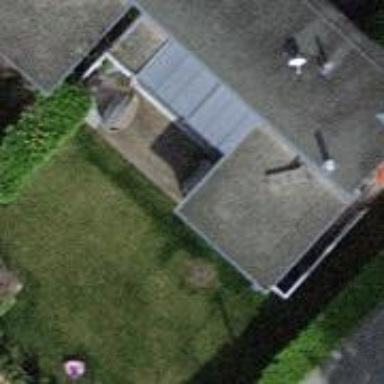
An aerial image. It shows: Garden surrounded by fence.